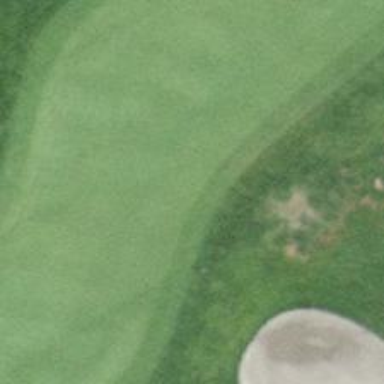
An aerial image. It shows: Picturesque green golfing area with grass land use.